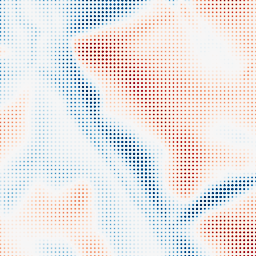
Category: multiscale
Decomposition family: dog
Decomposition parameters: sigma_low: 3
sigma_high: 20
Upsampling method: sinc_blackman
Upsampling parameters: scale: 8
kernel_size: 4
Upsampling scale: 8